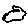
Label: cloud